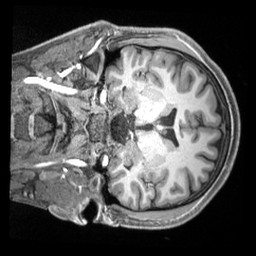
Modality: T1w
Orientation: coronal
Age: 24
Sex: male
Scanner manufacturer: siemens
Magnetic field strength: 3 T
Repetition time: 2.4 s
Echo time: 0.00226 s